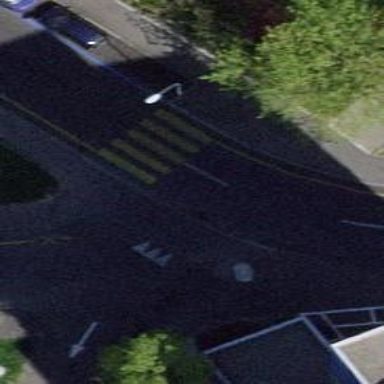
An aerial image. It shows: Uncontrolled zebra crossing on the road.